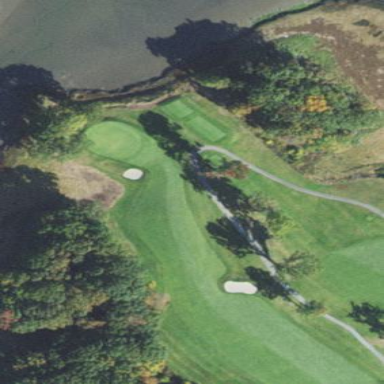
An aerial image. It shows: Golf fairway in the image.